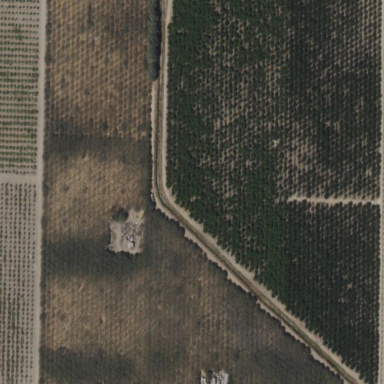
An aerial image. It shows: Orchard filled with persimmon trees.